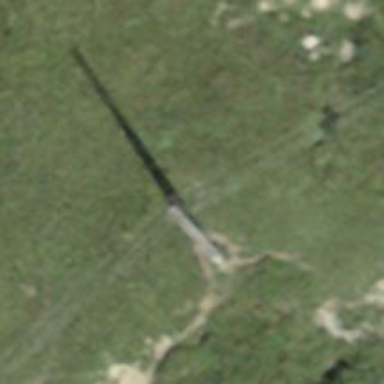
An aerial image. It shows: Power pole.